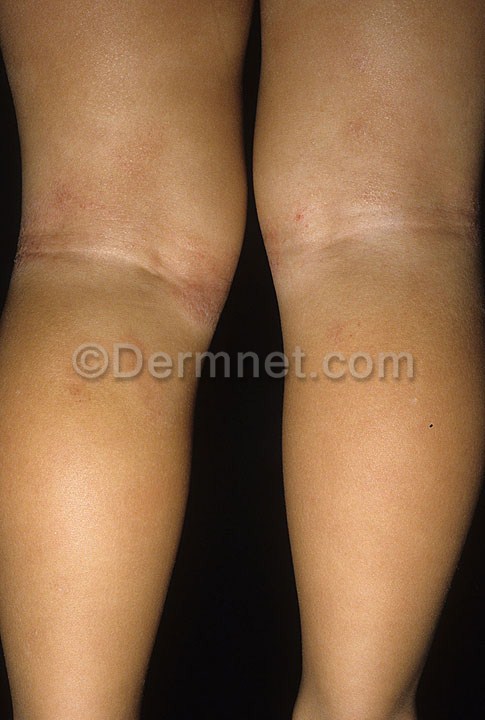
Disease: Atopic Dermatitis Photos